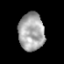
Tissue: prostate
Cell type: Myeloid cells
Senescence score: 0.3596
Nuclear area (px): 953
Mean DAPI intensity: 166.747